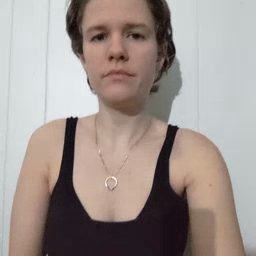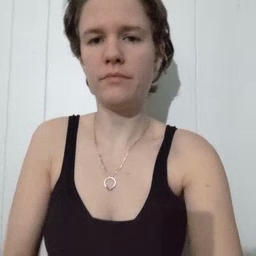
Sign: brother